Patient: sex M, age 65
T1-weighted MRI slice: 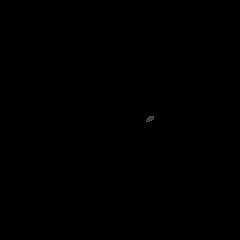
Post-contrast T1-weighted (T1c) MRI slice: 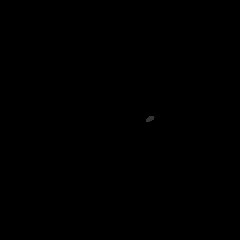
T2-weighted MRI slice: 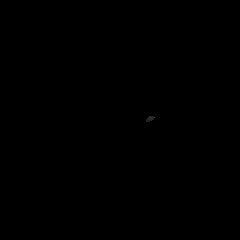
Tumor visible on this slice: no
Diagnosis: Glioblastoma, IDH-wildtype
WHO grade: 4